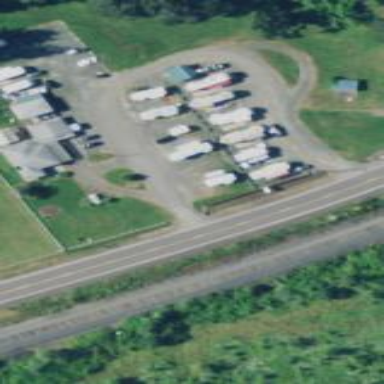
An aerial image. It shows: Caravan site with sanitary dump station available.